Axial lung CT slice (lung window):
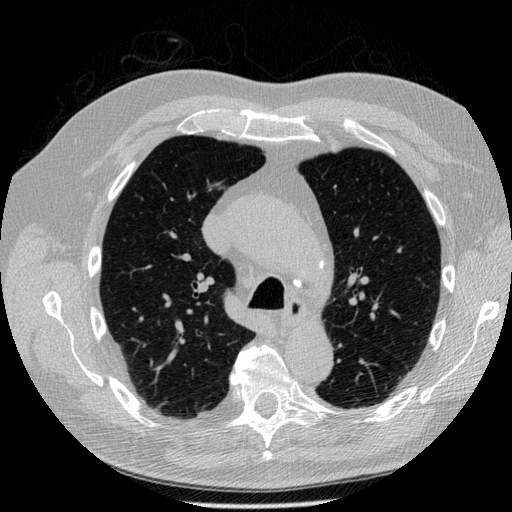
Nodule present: no